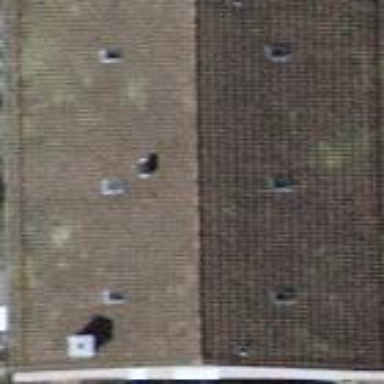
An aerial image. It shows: Pitched roof building.